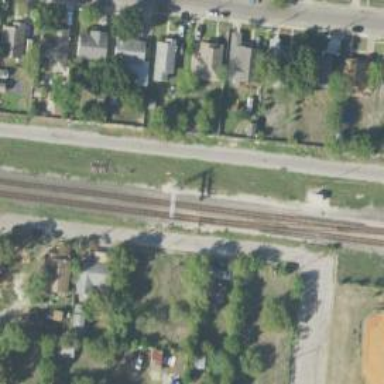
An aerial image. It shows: Railway signal.